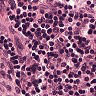
Metastatic tissue present: no